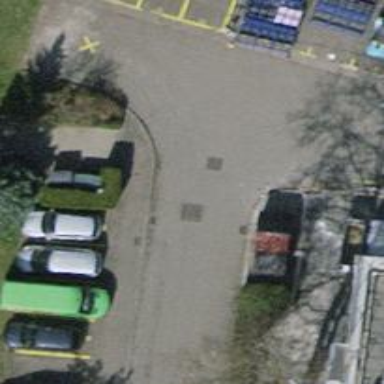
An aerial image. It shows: Footway surfaced with paving stones.